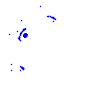
Particle: pion